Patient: sex M, age 53
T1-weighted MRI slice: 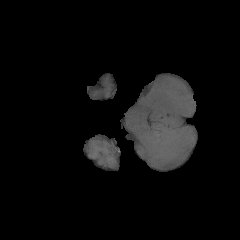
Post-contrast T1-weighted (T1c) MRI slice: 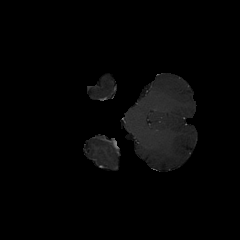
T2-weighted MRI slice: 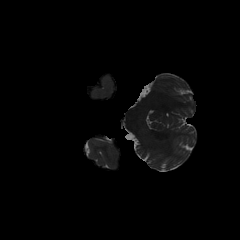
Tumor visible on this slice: no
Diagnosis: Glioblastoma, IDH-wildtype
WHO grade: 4